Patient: sex F, age 69
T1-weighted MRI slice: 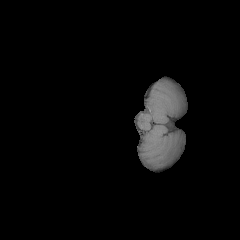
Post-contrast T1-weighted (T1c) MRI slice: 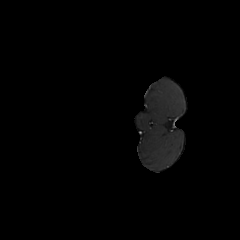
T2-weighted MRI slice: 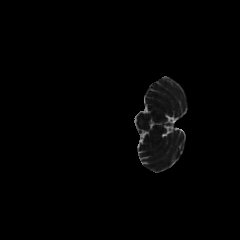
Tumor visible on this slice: no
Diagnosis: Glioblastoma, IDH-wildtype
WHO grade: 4